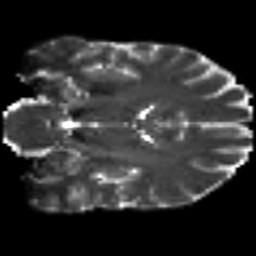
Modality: T2w
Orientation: coronal
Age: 36
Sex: male
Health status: ill
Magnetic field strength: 3 T
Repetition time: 8.4 s
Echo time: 0.0926 s